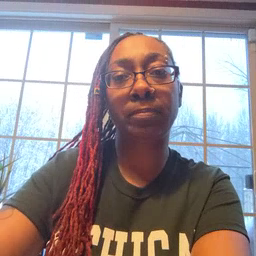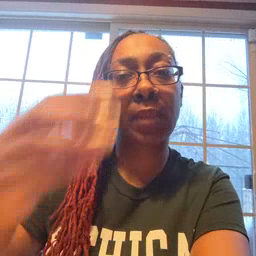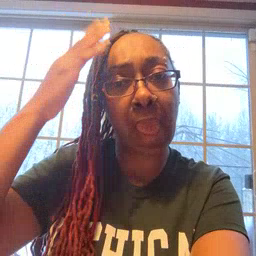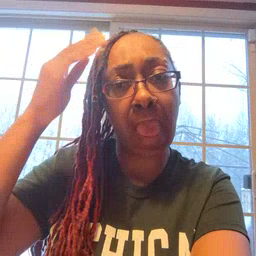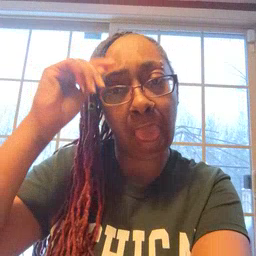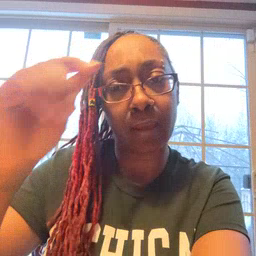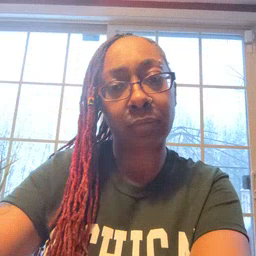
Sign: hat